Question: I have written 'UserControl' which contain two buttons in 'Panel' control. And, I have several forms. I want to locate this 'UserControl' in forms and dock to bottom.
The problem is that the buttons aligned to the right. I want to left. How to do this.

PS. I am using DevExpress, but it's not necessary. Thanks.
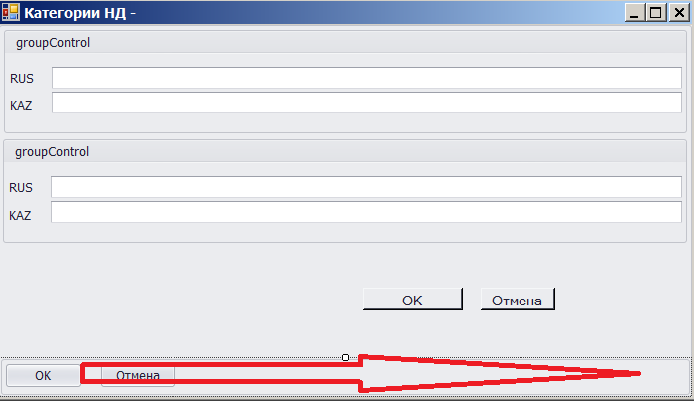
Answer: here're some solutions may be the optimum but i works
1. 1- you can make each button in a separate small panel and change it's padding and dock these tow panels to the parent panel
2. 2- you can use separators which is much easier and set its color to the parent panel color( and dock them to the right too).> from right to left: button splitter button .